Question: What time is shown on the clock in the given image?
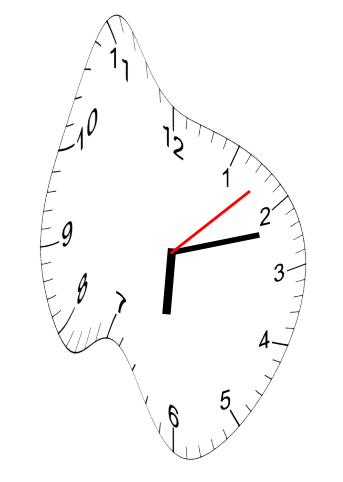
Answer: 06:12:08